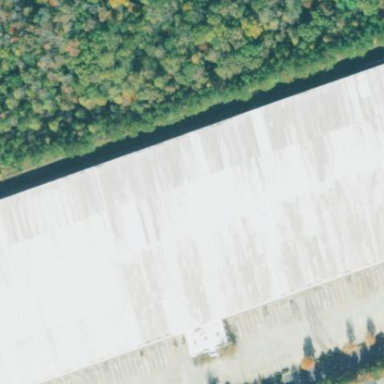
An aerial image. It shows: Warehouse building.